Question: I was curious if there was any way to get cell 4 to float next to cell 3?
I do not want to consider non-tabled solutions(please don't suggest, as I know how to do them). I am just curious if the requested can be done verbatim.
Thanks to any HTML/CSS guru's who can offer any input.
'''
table{
width:100%;
table-layout:fixed;
max-width:500px;
}
td{
width:50%;
display:inline-block;
margin:0;
padding:0;
}
'''
'''
<table>
<tr>
<td>1</td>
<td>2</td>
<td>3</td>
</tr>
<tr>
<td>4</td>
<td>5</td>
<td>6</td>
</tr>
</table>
'''
Desired Layout:

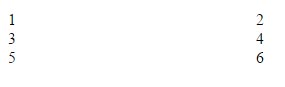
Answer: you need to reset '<tr>' display as well.
'''
table{
width:100%;
table-layout:fixed;
max-width:500px;
}
tr {
display:inline;
font-size:0;/* kind of erase white-space */
}
td{
width:50%;
display:inline-block;
margin:0;
padding:0;
font-size:1rem/* reset font-size*/;
/* show me*/ box-shadow: 0 0 0 1px;
}
'''
'''
<table>
<tr>
<td>1</td>
<td>2</td>
<td>3</td>
</tr>
<tr>
<td>4</td>
<td>5</td>
<td>6</td>
</tr>
</table>
'''